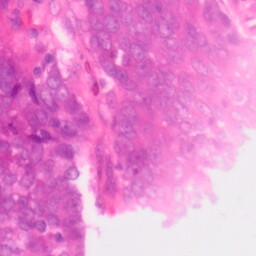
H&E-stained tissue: Colon